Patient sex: M
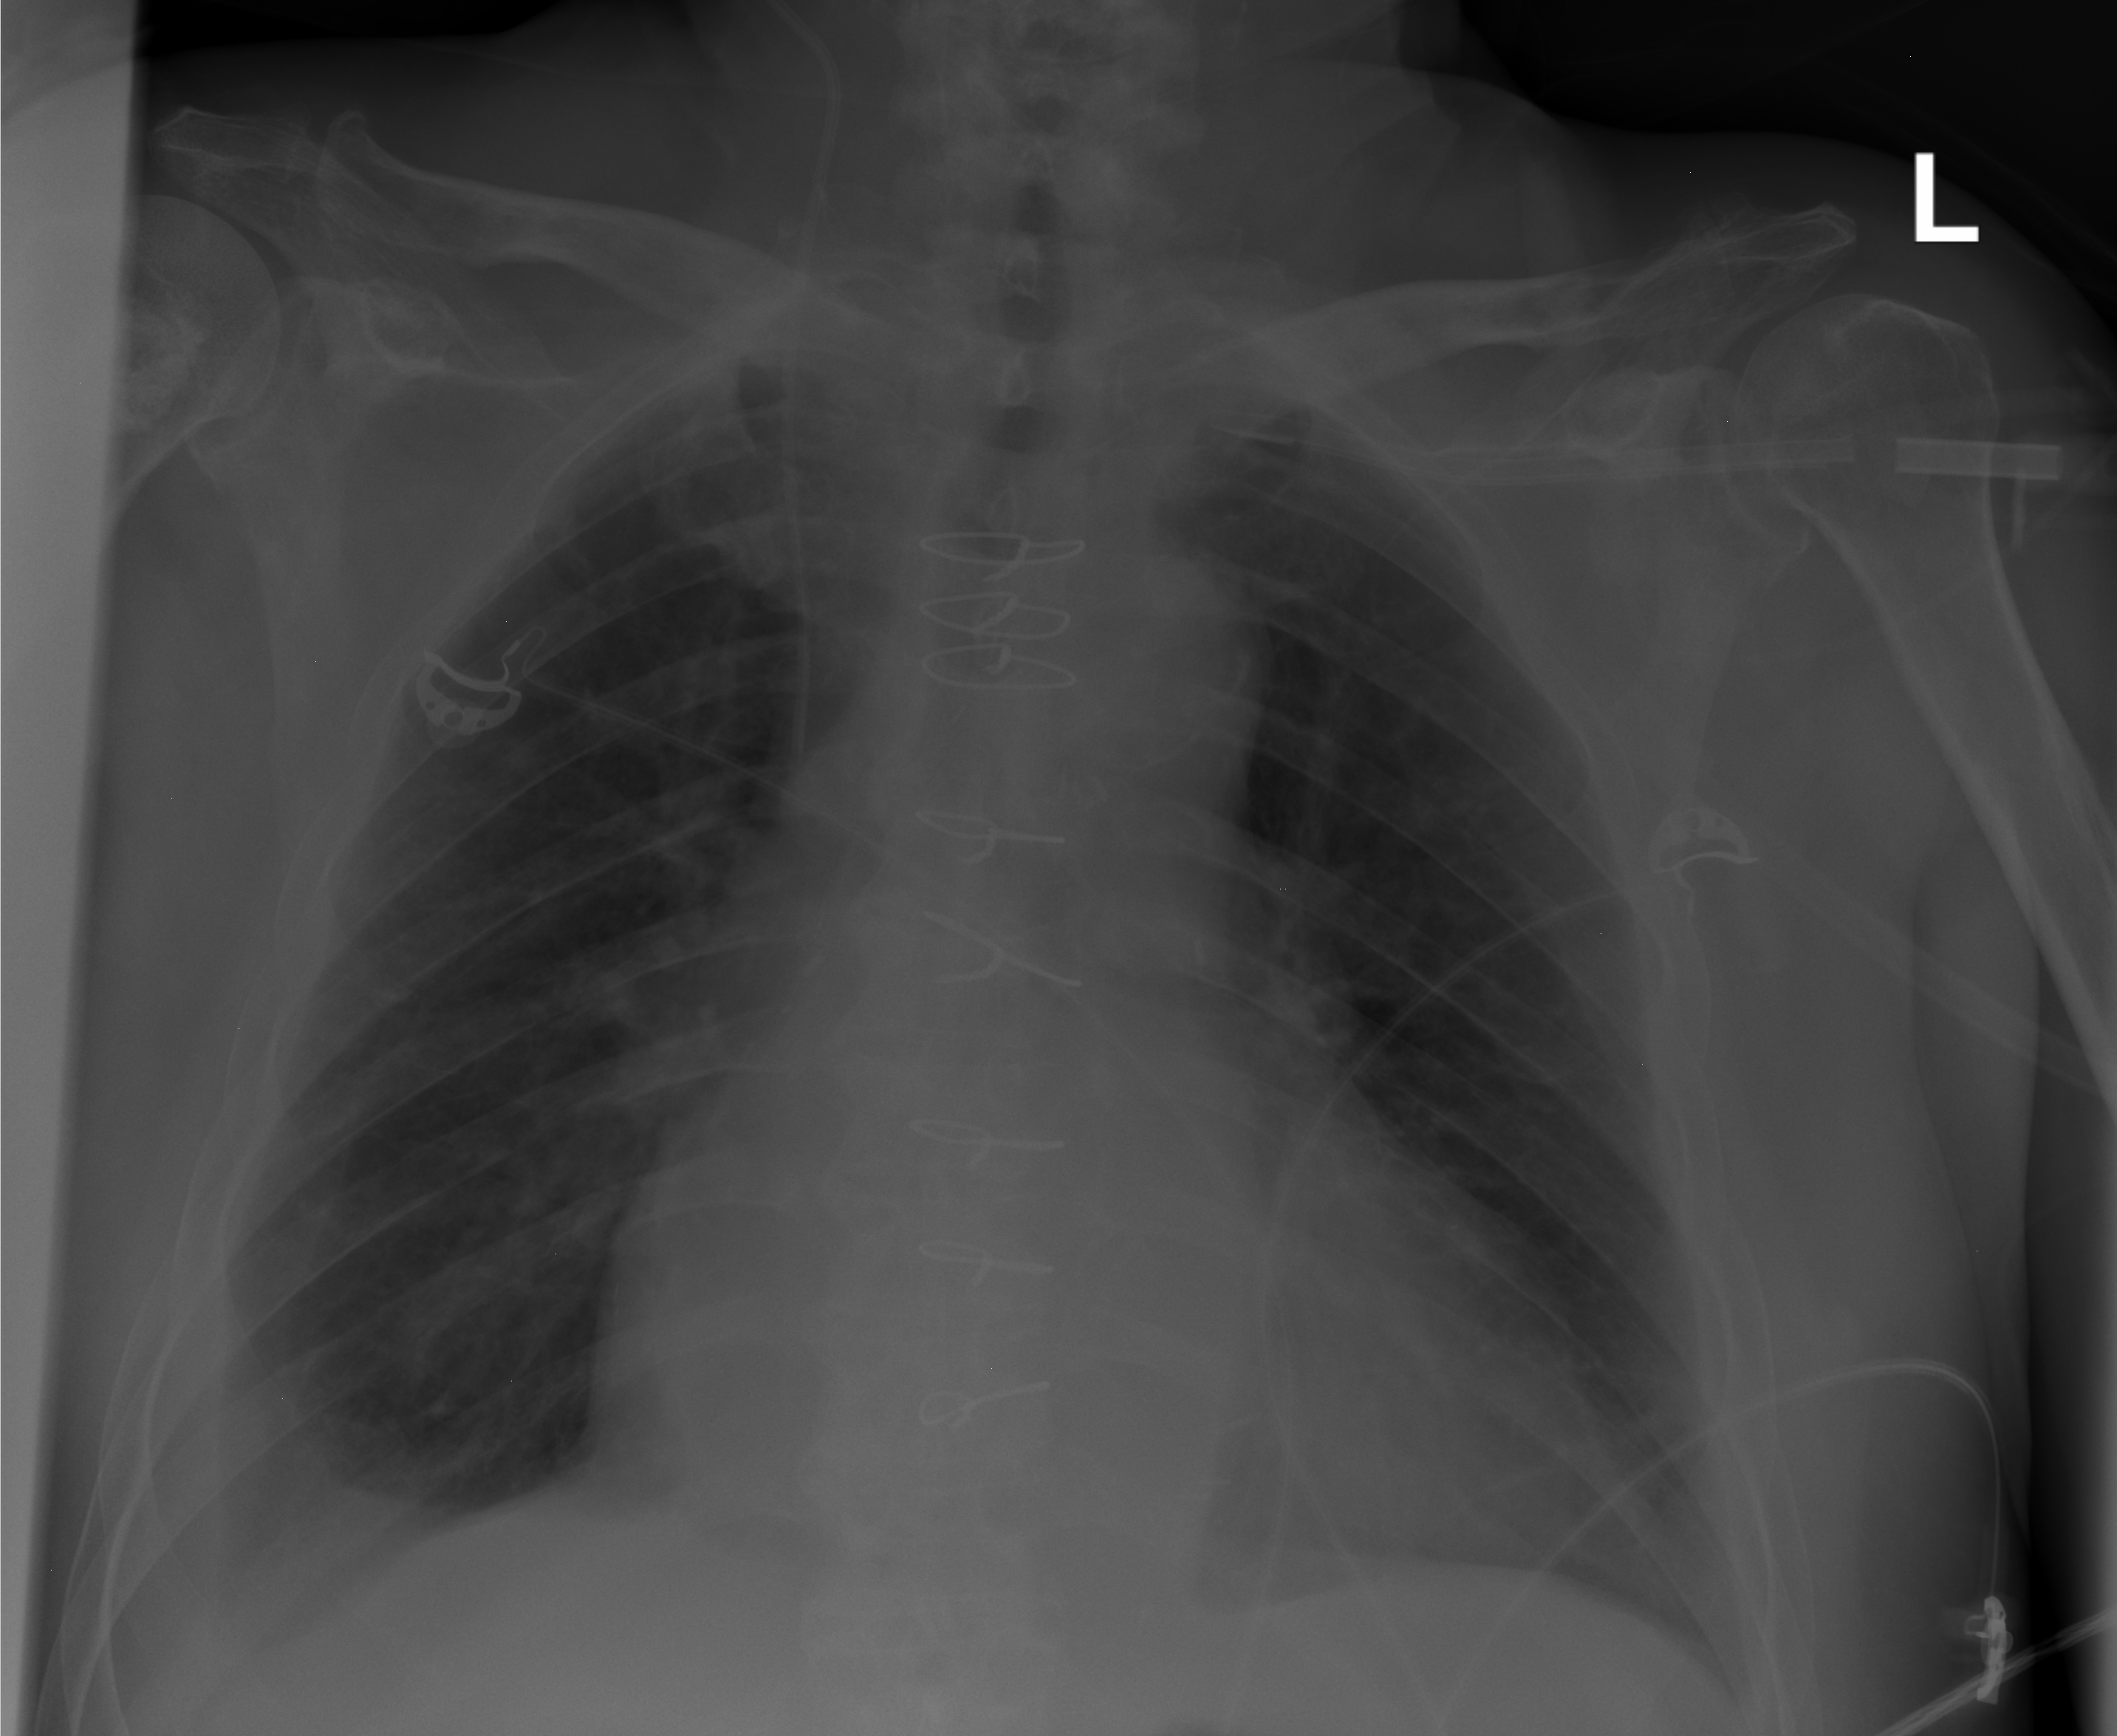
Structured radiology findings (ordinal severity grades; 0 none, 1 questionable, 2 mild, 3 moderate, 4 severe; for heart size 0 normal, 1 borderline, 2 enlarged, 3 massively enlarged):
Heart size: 2
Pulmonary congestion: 0
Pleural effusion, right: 2
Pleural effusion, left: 0
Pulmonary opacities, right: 0
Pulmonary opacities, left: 0
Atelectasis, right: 1
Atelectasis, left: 0